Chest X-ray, AP view. Patient: 69 years old, sex M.
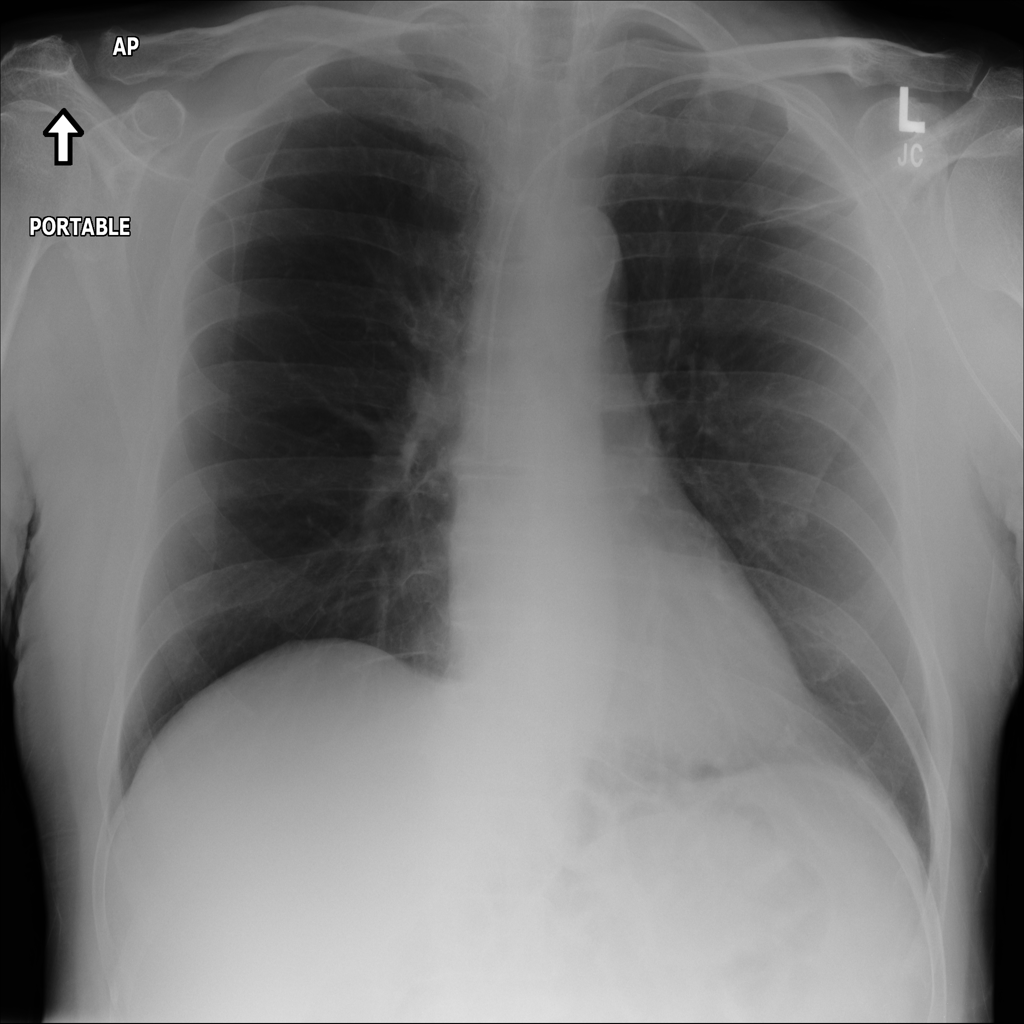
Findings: No Finding